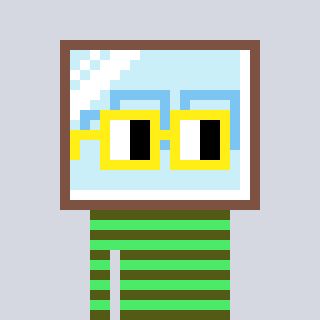
a pixel art character with square yellow glasses, a mirror-shaped head and a teal-colored body on a cool background